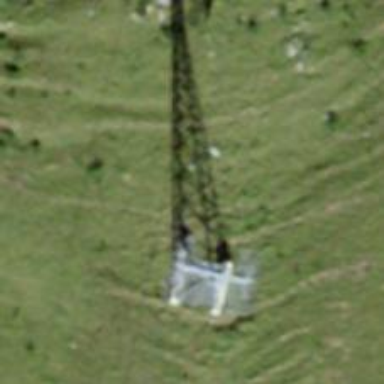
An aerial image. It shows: Pylon used for aerialway.